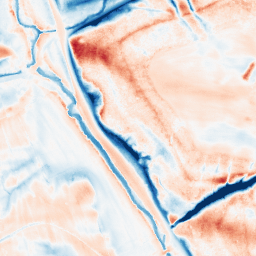
Category: classical
Decomposition family: gaussian_anisotropic
Decomposition parameters: sigma_x: 5
sigma_y: 10
Upsampling method: lanczos
Upsampling parameters: scale: 8
Upsampling scale: 8